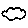
Label: cloud